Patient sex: M
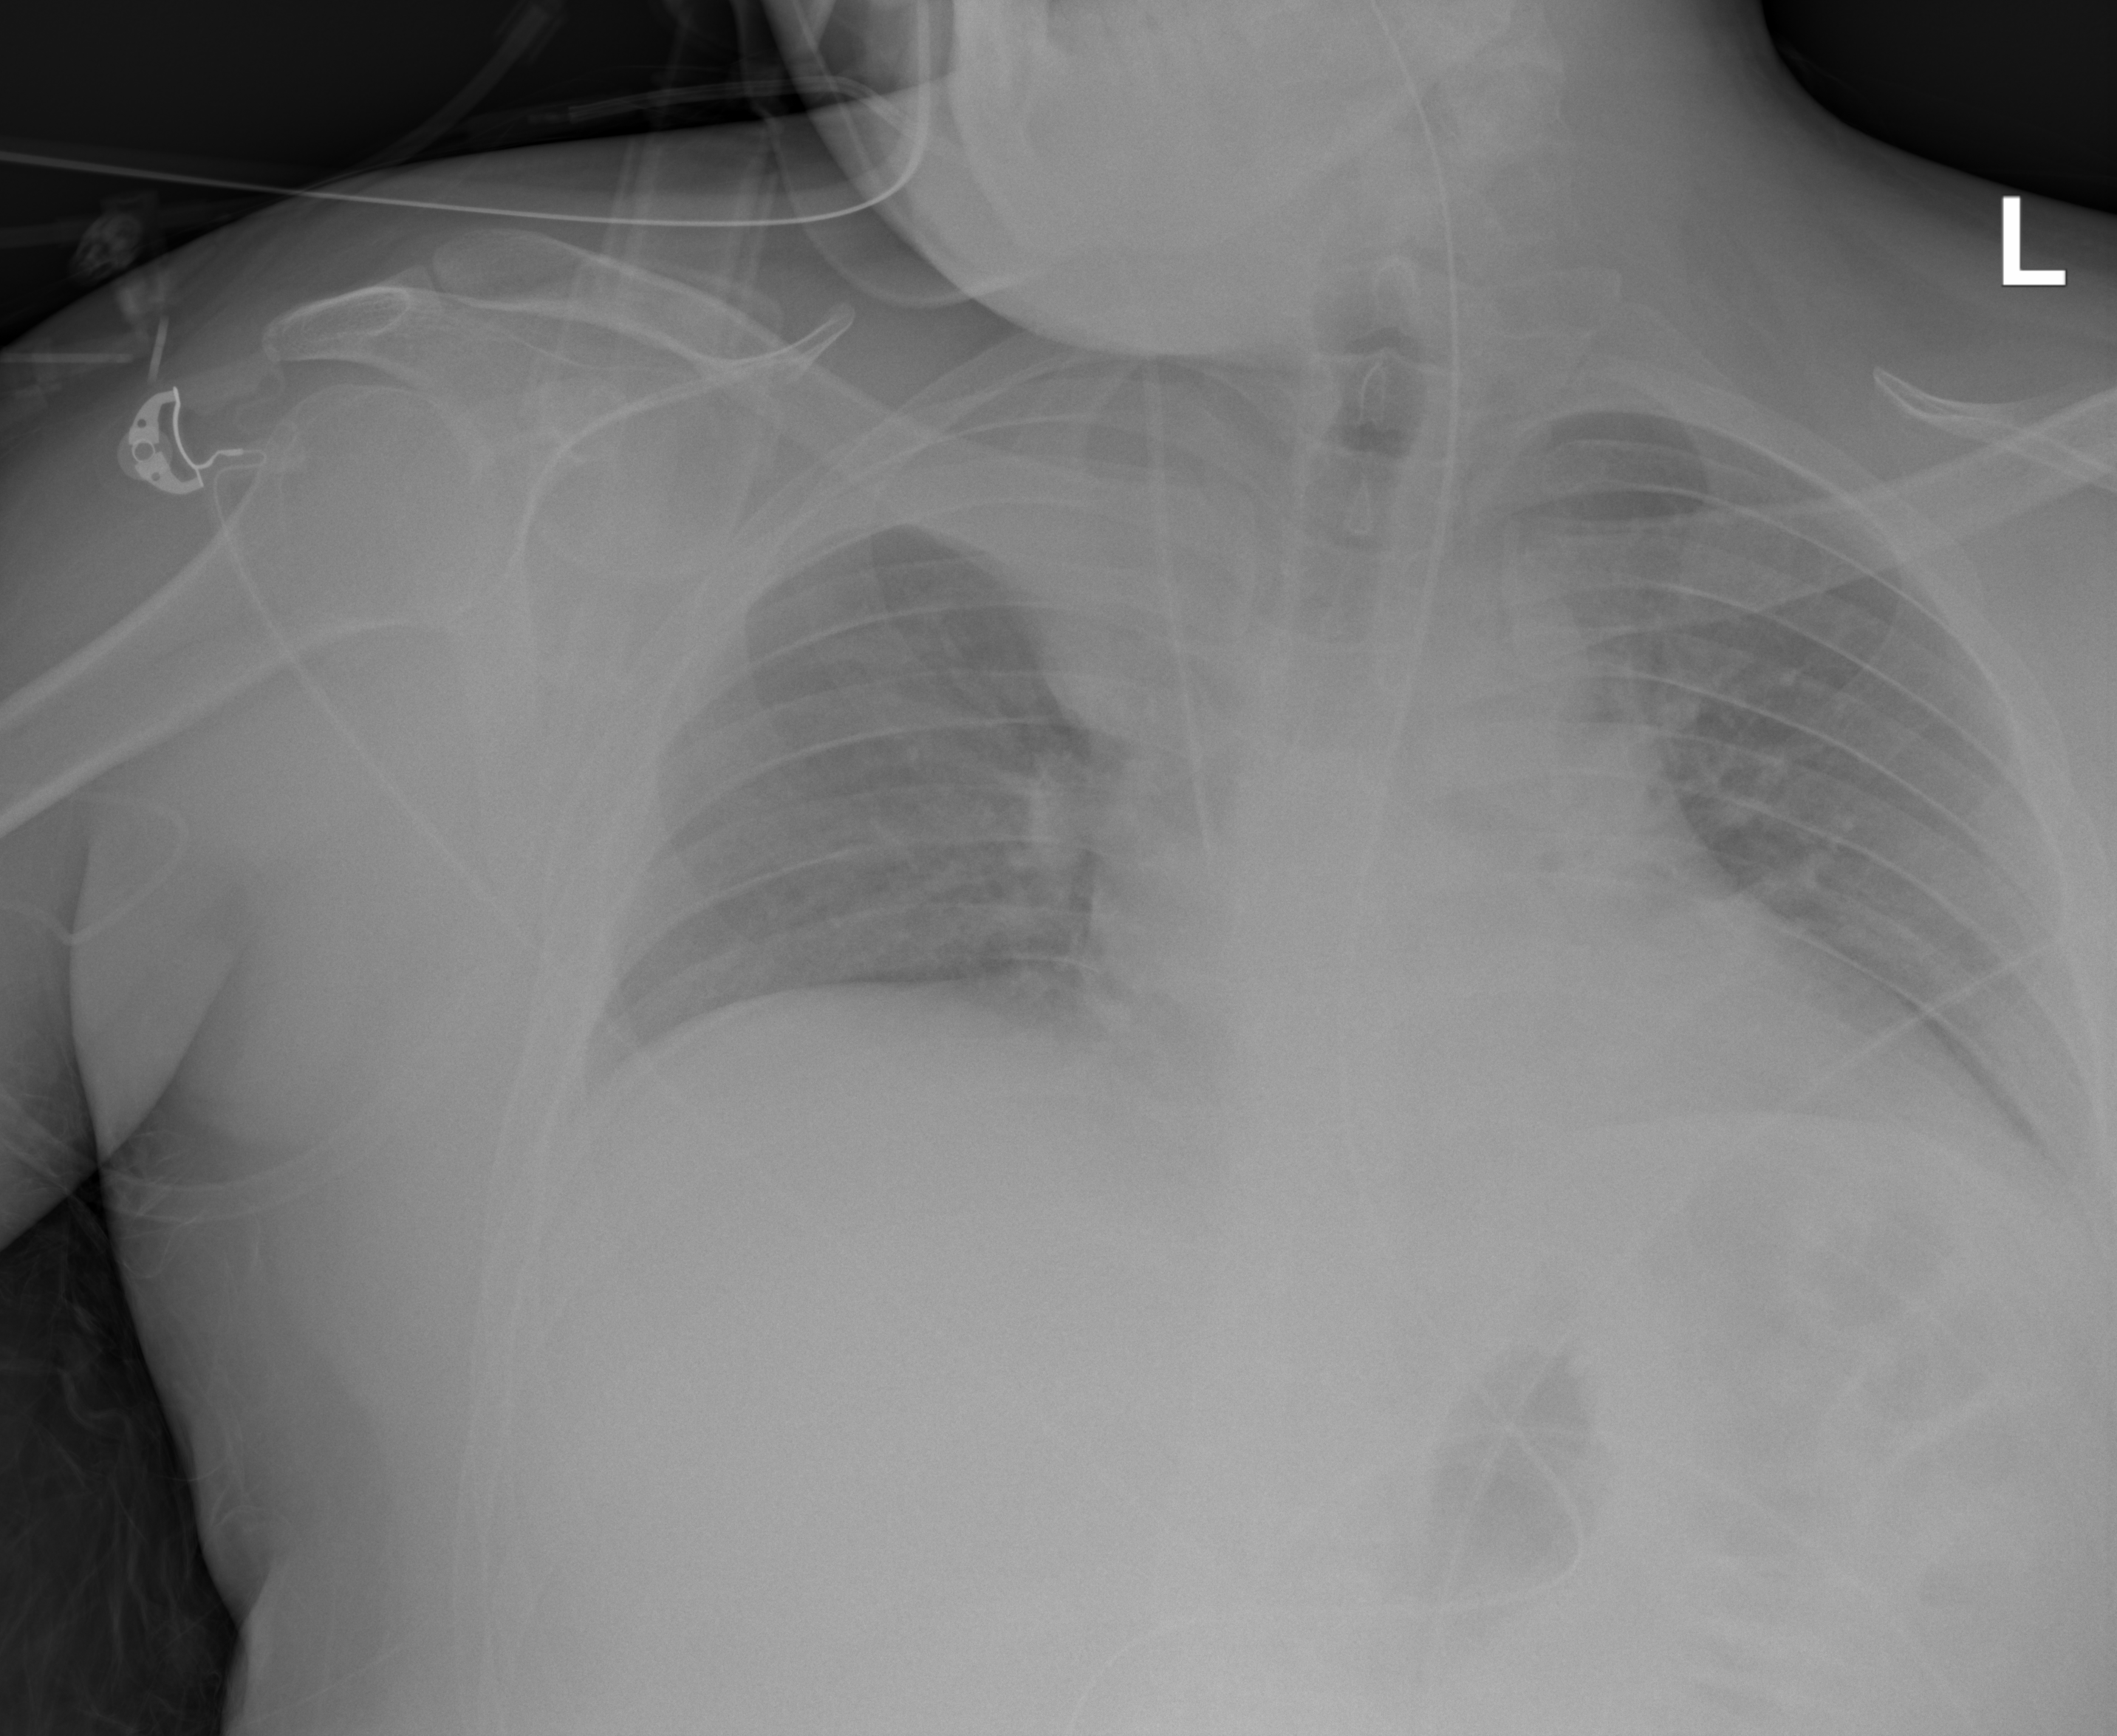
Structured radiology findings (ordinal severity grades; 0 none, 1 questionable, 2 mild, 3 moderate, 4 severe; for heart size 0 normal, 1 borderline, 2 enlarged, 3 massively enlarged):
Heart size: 0
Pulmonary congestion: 0
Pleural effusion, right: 0
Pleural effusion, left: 0
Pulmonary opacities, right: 0
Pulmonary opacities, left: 0
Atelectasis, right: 3
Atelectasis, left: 0